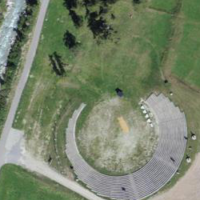
EUNIS habitat code: 26
Species observed at this site:
Hesperia comma
Chloris chloris
Melanargia galathea
Garrulus glandarius
Fringilla coelebs
Aglais urticae
Aporia crataegi